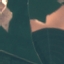
Label: AnnualCrop